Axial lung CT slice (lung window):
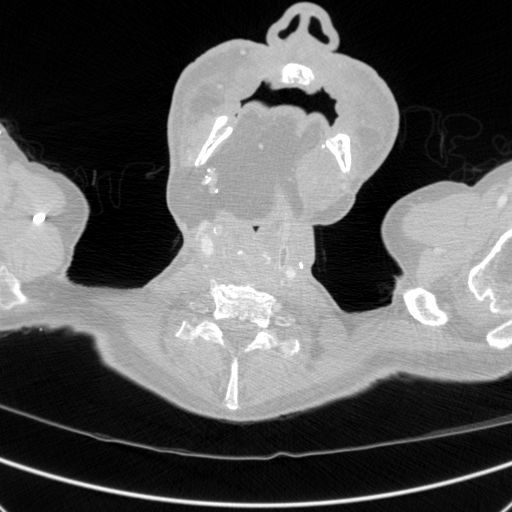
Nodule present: no